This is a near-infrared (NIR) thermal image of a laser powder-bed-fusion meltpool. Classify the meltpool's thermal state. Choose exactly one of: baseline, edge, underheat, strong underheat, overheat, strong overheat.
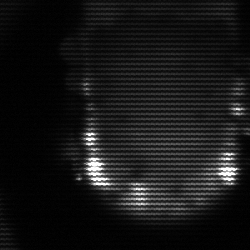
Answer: baseline